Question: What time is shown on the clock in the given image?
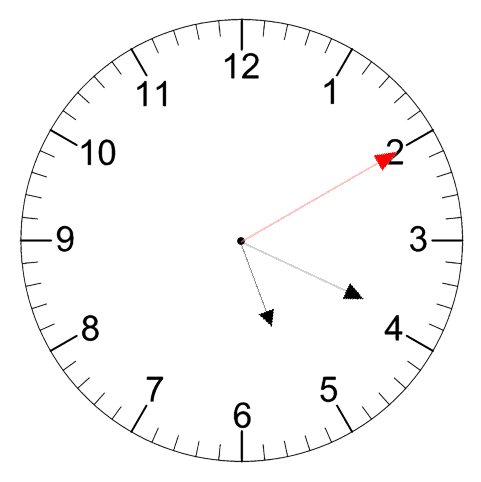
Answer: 05:19:10